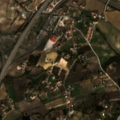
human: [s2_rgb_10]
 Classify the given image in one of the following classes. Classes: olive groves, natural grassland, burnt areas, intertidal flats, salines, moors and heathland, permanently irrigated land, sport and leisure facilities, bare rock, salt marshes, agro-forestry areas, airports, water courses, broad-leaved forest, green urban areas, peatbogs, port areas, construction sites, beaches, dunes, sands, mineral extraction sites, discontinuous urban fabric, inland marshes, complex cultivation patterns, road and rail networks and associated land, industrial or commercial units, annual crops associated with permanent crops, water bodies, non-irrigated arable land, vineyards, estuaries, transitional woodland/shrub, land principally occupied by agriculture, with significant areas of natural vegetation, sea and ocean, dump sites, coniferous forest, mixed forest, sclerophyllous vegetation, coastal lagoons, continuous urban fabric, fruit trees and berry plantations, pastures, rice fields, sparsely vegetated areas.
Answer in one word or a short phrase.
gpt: road and rail networks and associated land, complex cultivation patterns